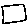
Label: square